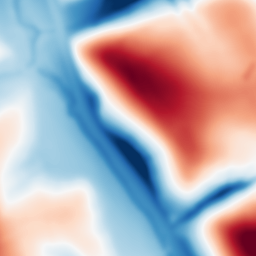
Category: multiscale
Decomposition family: dog
Decomposition parameters: sigma_low: 3
sigma_high: 50
Upsampling method: bspline
Upsampling parameters: scale: 4
Upsampling scale: 4